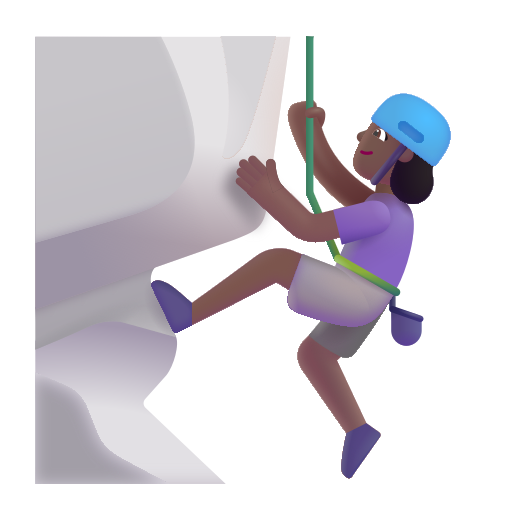
woman climbing color  dark